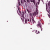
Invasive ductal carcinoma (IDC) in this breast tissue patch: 0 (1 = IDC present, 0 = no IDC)